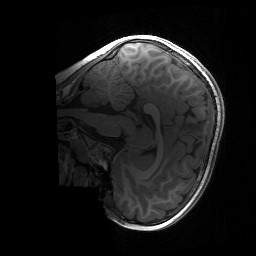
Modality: T1w
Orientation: sagittal
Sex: female
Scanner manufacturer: siemens
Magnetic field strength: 3 T
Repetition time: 1.9 s
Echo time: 0.00243 s